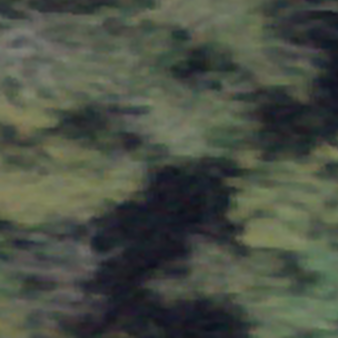
Label: other